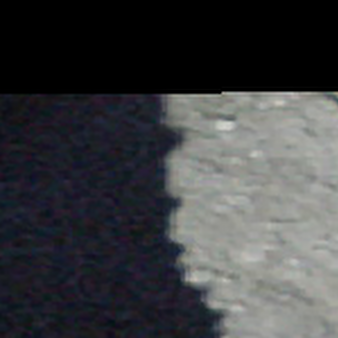
Label: other